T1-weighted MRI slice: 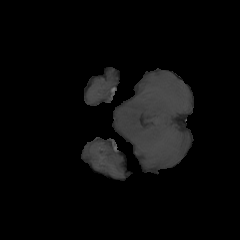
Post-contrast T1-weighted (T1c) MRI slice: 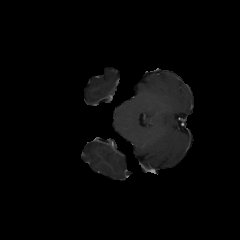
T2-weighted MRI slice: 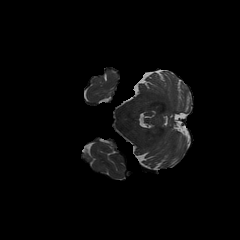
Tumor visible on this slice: no